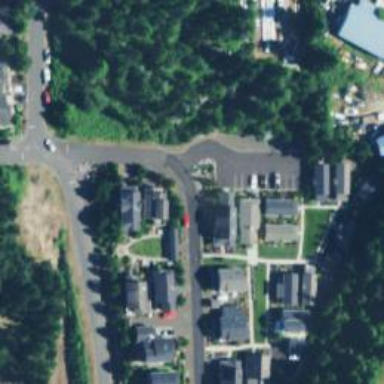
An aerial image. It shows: Living street.